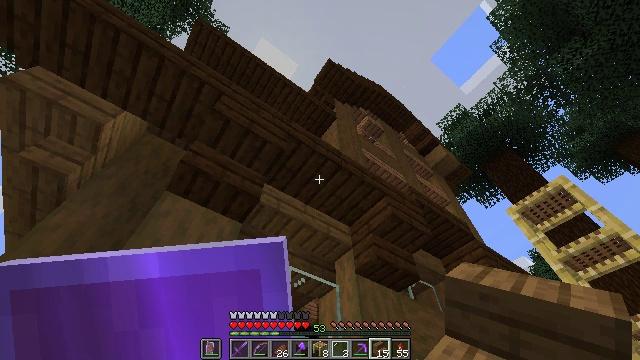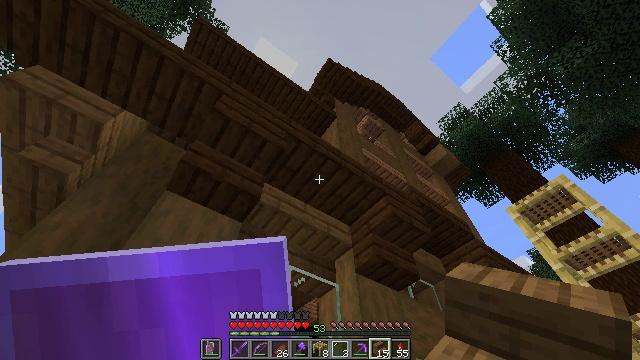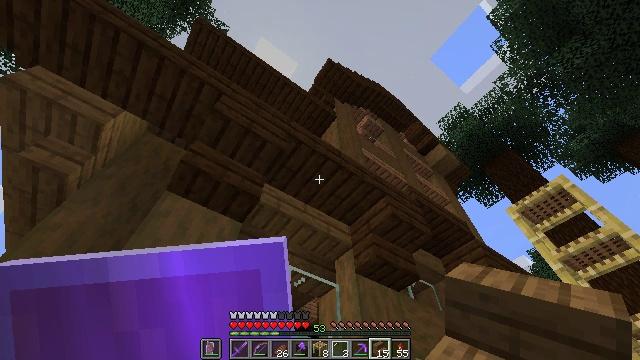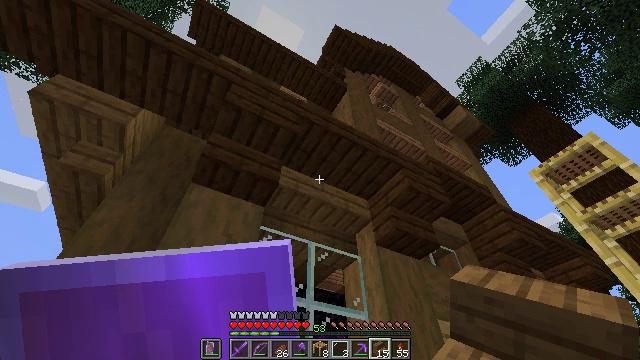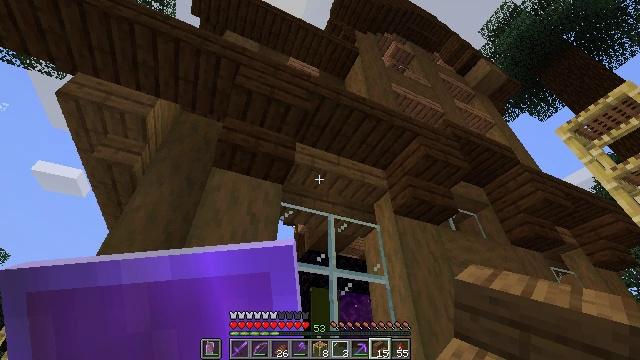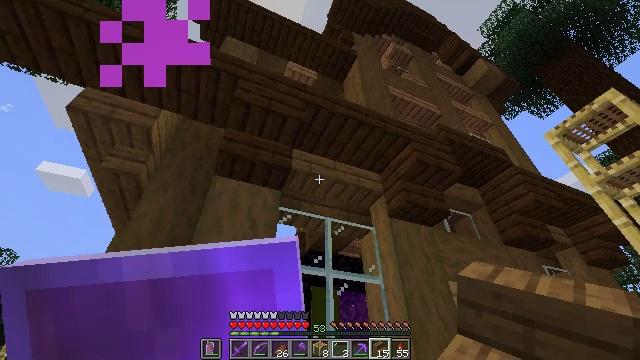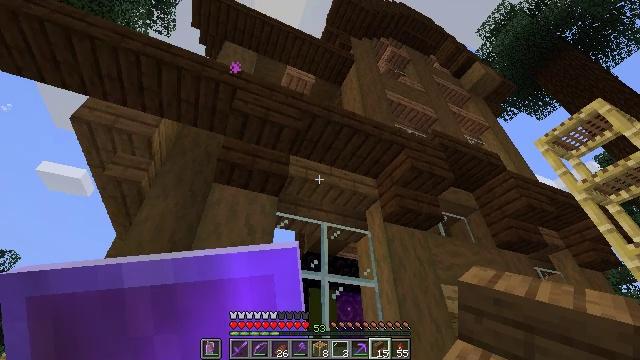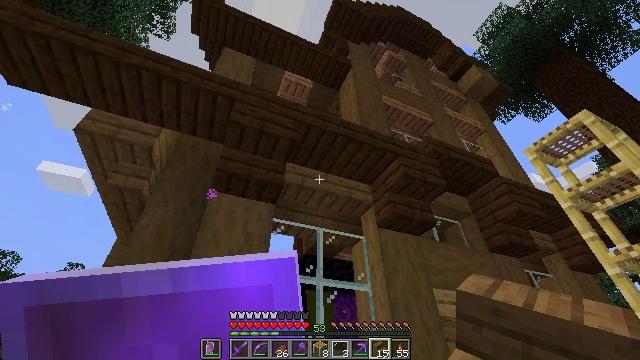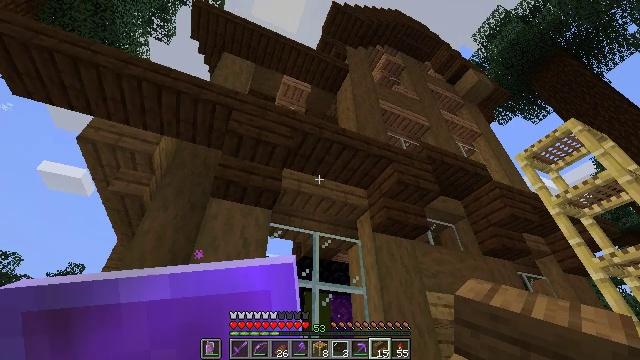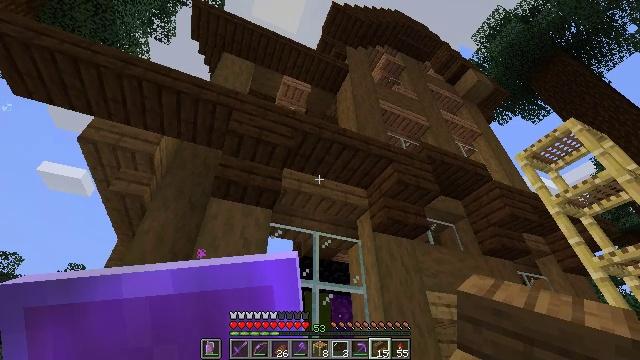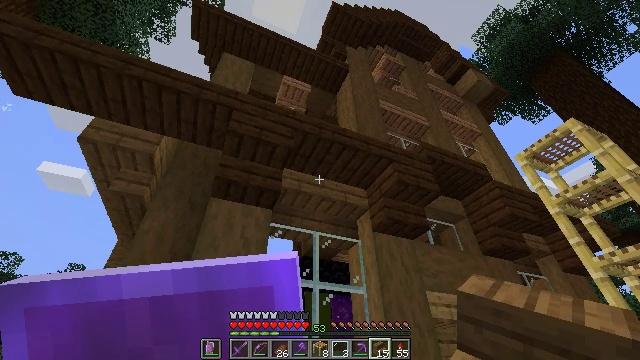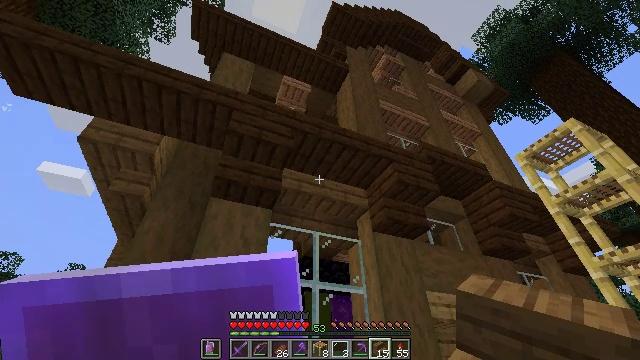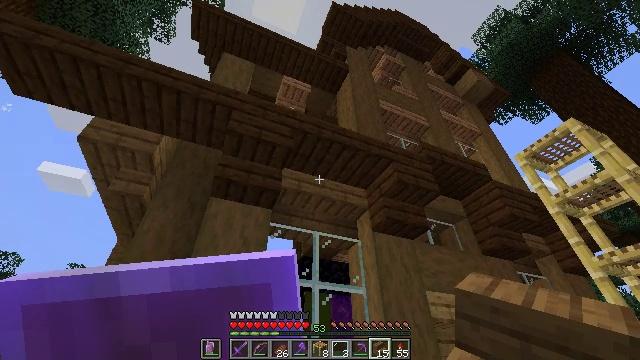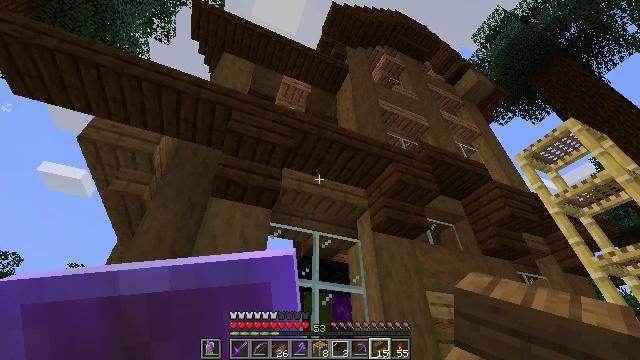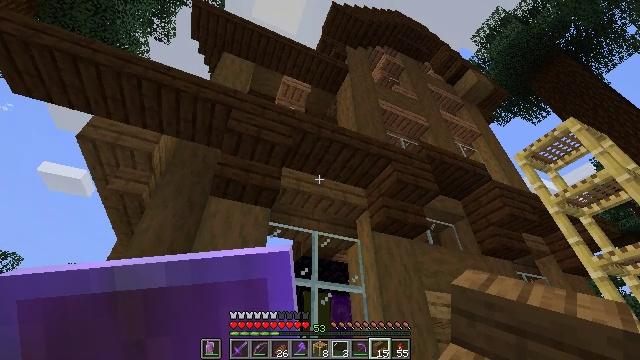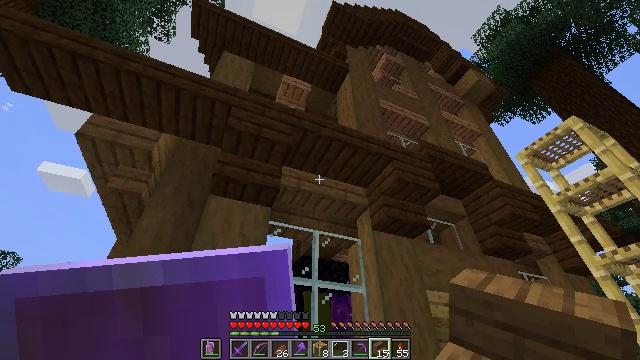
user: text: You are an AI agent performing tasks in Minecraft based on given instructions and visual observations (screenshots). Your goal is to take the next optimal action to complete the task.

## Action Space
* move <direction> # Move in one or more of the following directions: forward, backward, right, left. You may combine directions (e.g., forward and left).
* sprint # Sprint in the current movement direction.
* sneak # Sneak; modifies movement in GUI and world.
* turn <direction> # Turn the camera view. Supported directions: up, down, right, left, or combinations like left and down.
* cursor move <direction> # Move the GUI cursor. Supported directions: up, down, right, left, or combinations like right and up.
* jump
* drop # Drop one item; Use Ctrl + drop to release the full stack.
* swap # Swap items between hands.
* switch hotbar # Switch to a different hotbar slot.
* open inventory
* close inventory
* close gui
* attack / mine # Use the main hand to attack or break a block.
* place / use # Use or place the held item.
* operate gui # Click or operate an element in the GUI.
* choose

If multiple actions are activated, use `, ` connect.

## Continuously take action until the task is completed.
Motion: motion action
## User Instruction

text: Mine the spruce stairs block.
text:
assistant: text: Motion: no_op
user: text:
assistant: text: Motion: move back
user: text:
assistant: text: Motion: move back, turn left and down
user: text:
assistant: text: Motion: move back, turn left and down
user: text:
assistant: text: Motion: move back
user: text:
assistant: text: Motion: move back
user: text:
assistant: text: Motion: move back
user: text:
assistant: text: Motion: move back
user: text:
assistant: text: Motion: move back
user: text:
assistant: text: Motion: move back
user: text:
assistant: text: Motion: move back and move left
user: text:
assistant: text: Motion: move back and move left
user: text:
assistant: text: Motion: move left
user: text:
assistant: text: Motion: move left
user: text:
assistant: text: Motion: move left
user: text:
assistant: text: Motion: move left
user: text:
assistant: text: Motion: move left
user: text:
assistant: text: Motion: move left
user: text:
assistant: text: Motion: move left
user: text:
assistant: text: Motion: move forward and move left
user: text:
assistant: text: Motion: move forward and move left
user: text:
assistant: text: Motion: move forward and move left
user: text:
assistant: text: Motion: move forward and move left
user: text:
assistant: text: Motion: move forward and move left
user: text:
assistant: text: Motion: move forward and move left
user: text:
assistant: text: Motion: move forward and move left
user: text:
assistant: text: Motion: move left
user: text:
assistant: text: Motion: move left
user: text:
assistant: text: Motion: move left
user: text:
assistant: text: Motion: move left